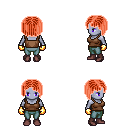
a pixel art fantasy rpg character, female body template, dark elf, purple skin, brown pirate shirt, teal pants, red pageboy hairstyle, gold gloves, maroon shoes, four views (front, back, left, right), 2x2 character sprite sheet, small pixel art, hard edges, no anti-aliasing